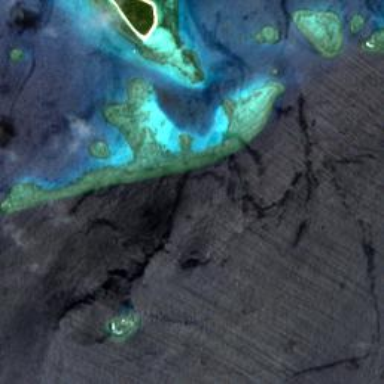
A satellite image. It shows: Beautiful reef in its natural habitat.